Question:
Hi, I want to display my products like shown in this image.
Don't understand that how to apply size differently to each div that contains product info.
Is there any css or jquery plugin that can do this for me by applying in my aspx page.
please help me out or show me some work around for this.
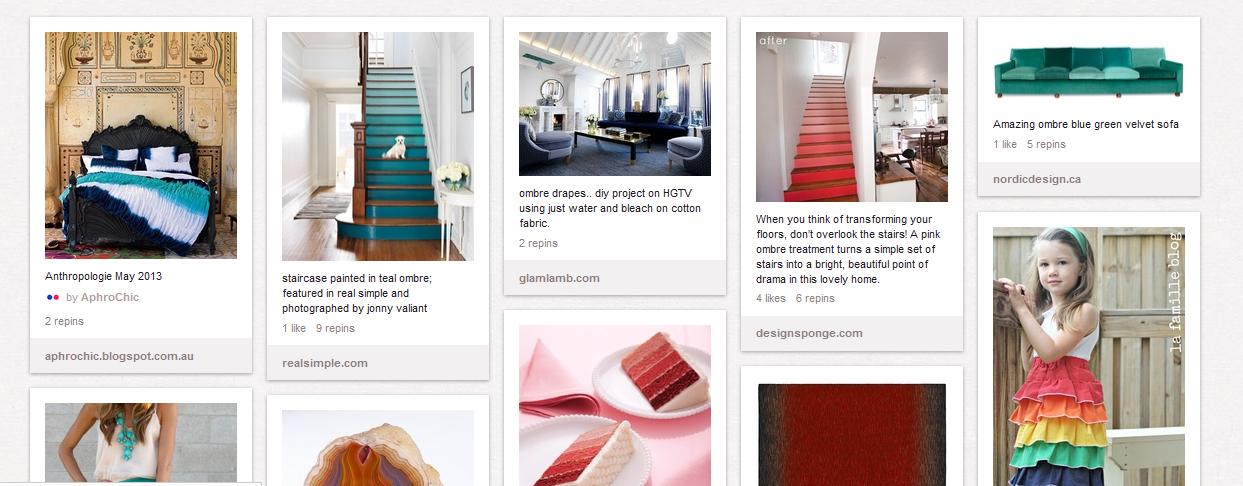
Answer: From what screenshot you have provided, I assume you are looking for something like <URL>.
It is a jQuery plugin for creating the kind of layout that you have mentioned in the screenshot. It comes with an organization and developer license.
If you want to start off with, you can also refer <URL>
Hope this Helps.